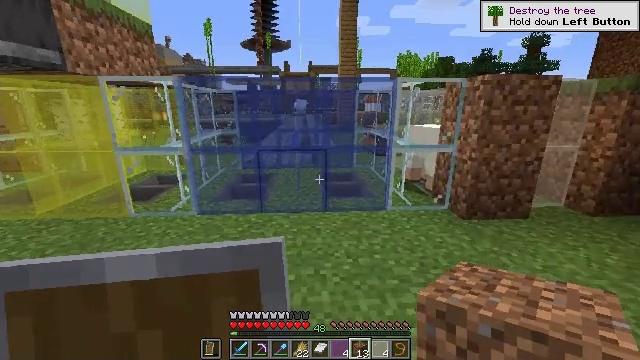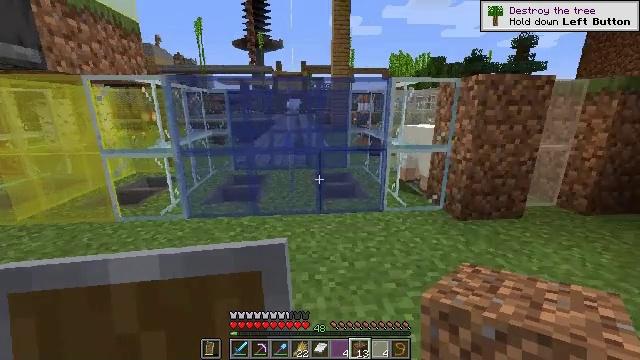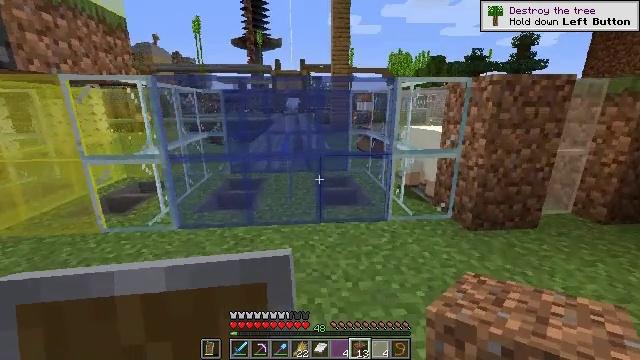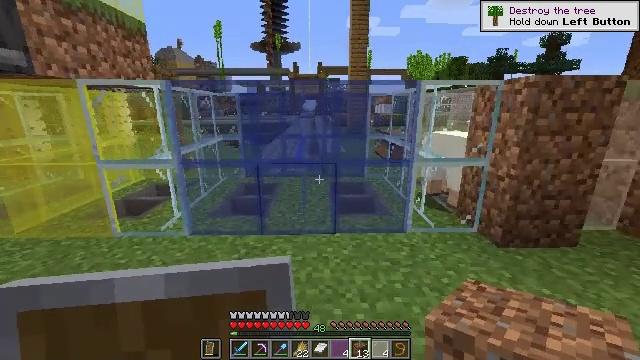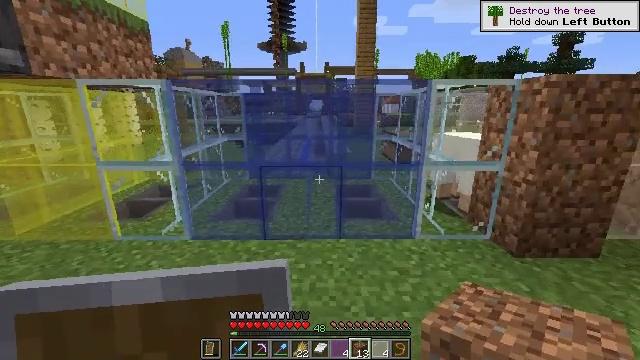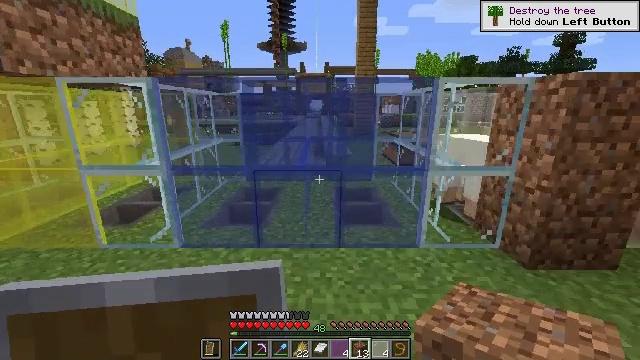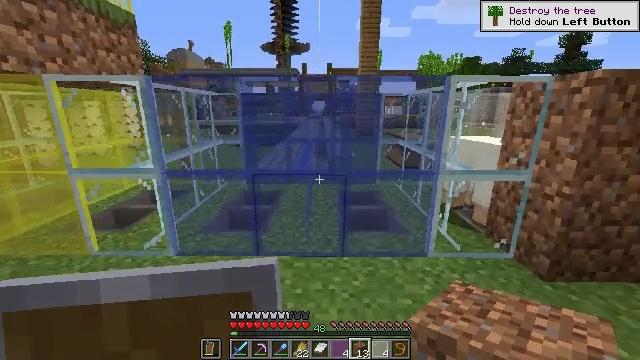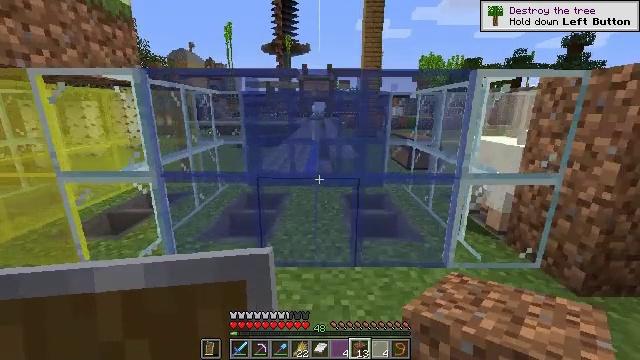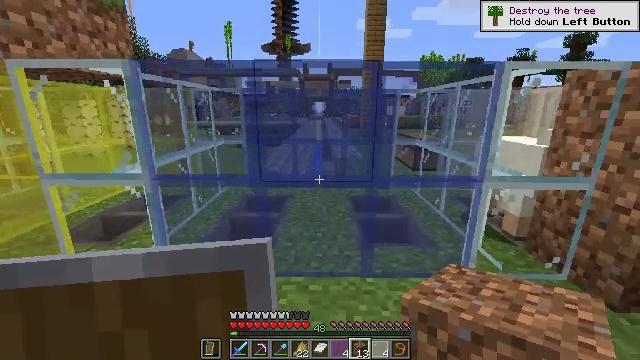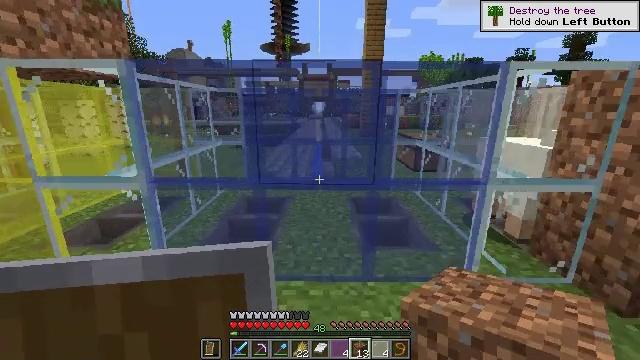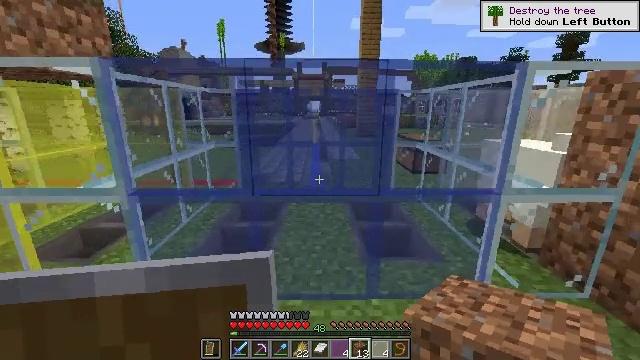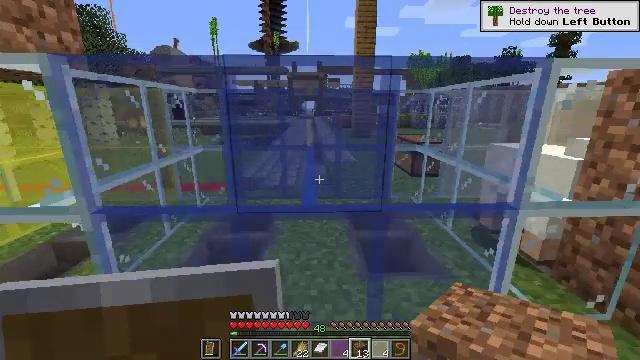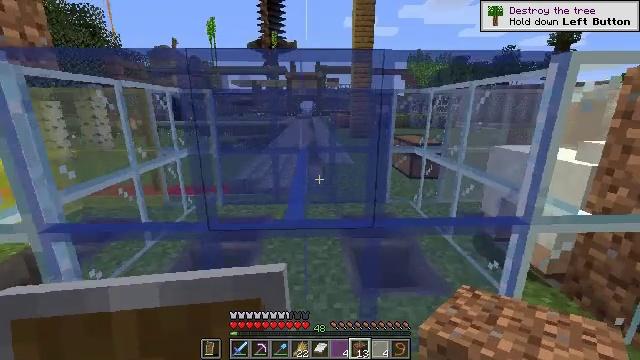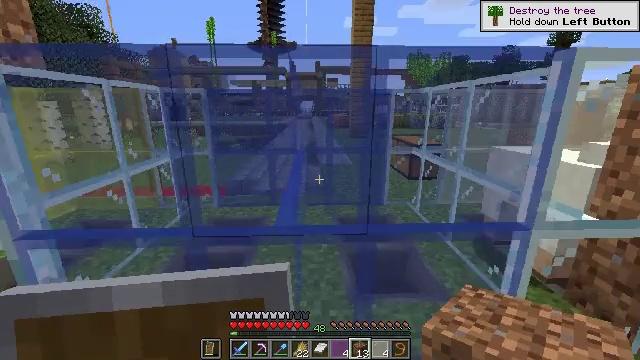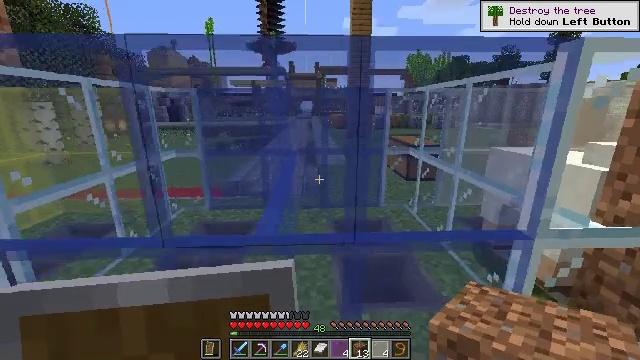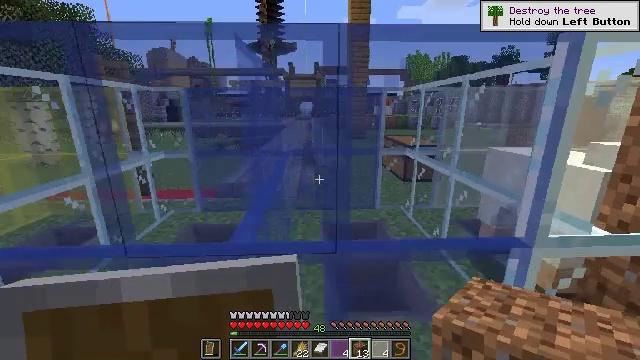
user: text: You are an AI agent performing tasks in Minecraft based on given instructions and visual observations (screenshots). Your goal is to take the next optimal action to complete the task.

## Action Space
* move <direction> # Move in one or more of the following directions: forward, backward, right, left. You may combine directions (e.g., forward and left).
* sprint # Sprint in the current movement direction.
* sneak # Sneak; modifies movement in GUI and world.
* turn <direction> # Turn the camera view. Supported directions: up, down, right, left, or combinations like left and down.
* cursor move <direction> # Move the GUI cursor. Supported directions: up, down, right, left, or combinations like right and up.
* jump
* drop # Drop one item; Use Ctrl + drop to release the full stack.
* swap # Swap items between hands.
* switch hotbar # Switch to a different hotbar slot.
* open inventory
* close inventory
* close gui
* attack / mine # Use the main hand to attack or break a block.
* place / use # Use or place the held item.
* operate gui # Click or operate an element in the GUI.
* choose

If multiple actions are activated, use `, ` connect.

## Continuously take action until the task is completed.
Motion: motion action
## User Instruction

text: Break the blue stained glass pane.
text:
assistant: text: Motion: move forward, turn right
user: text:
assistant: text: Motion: move forward
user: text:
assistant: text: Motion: move forward, turn left
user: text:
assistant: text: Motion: move forward, turn left
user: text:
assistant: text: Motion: move forward
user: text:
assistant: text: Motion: move forward and move left
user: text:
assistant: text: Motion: move forward and move left
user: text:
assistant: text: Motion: move forward
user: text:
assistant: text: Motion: move forward
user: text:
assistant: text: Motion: move forward, turn right
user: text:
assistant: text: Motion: move forward and move right, turn right
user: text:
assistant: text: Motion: move forward and move right
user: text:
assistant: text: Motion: move forward and move right
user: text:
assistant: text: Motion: move forward and move right
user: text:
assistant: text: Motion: move right
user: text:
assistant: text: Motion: no_op
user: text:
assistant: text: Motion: no_op
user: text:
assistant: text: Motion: no_op
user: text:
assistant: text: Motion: no_op
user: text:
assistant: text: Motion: no_op
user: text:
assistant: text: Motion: no_op
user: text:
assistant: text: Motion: no_op
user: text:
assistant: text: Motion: no_op
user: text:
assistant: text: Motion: no_op
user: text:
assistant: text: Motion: turn right
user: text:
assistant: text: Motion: turn right
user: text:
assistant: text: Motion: no_op
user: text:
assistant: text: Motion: turn right
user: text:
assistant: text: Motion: turn right
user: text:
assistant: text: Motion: no_op